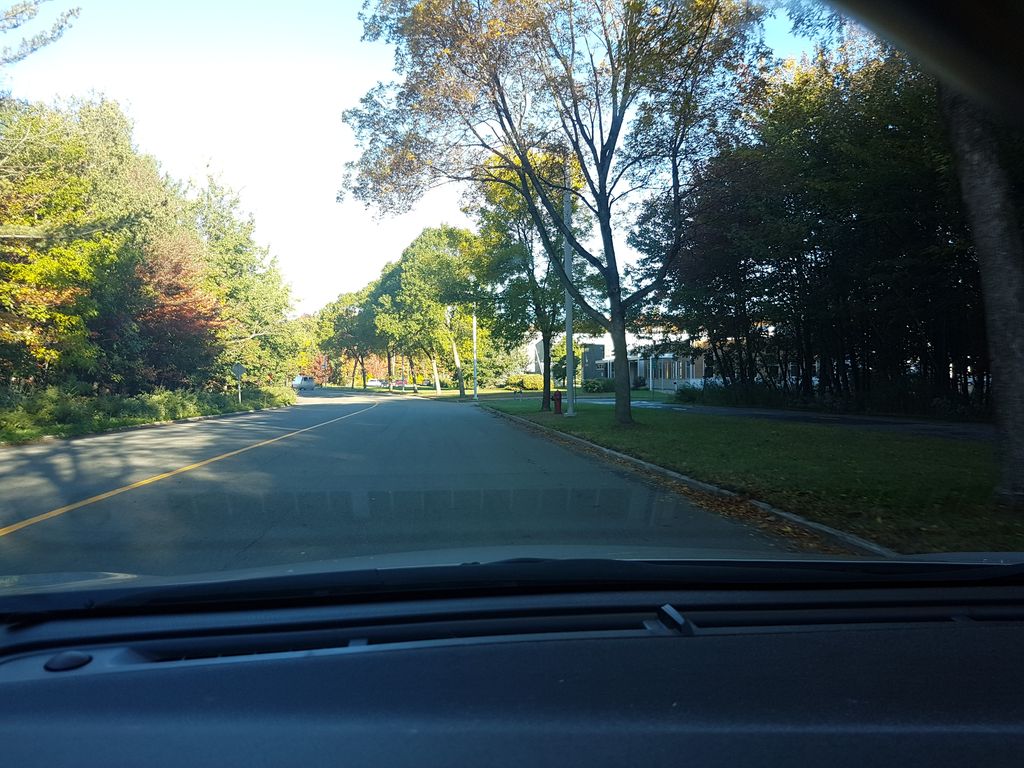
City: quebec_city